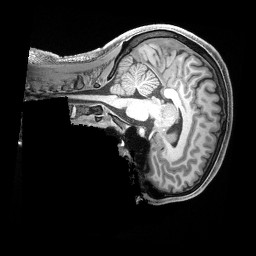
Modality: T1w
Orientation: sagittal
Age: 24
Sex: male
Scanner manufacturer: siemens
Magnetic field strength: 3 T
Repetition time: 2.4 s
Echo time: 0.00228 s